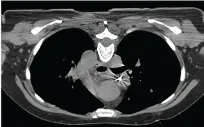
Tumor response to treatment. After. HDLRT on October 18th. (Permission by Radiation Research to extract from Figure 3 in Wu X et al. . 2021 Radiation Research Society).
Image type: radiology (ct)